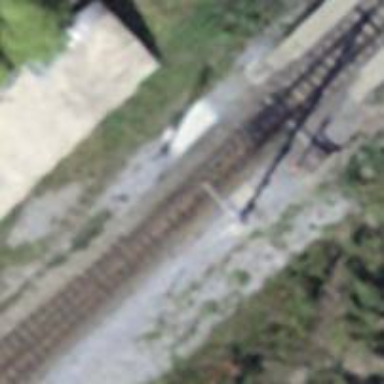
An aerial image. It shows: Railway signal.